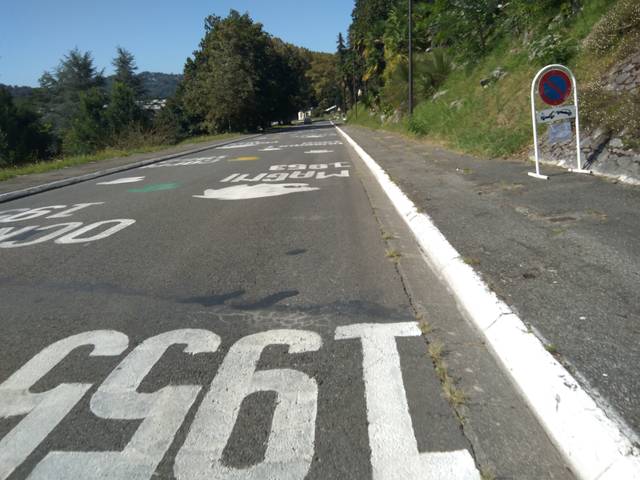
Region: France
Coordinates: 43.293, -0.367